Question: Could you please suggest a good way to obtain the output in the right starting from the input (left) by writing an SQL query?
We need to count the number of 'a' entries on col1 and then the number of 'b' on col2 (only for the records that have YES on Col0).
Thank you.
(Sql Server solution needed)

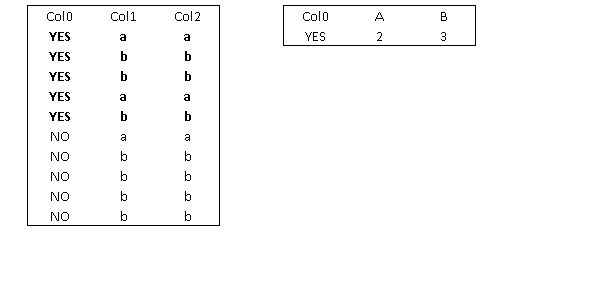
Answer: Pretty simple:
'''
SELECT col0, SUM(CASE WHEN col1 = 'a' THEN 1 ELSE 0 END) AS A, SUM(CASE WHEN col2 = 'b' THEN 1 ELSE 0 END) AS B
FROM t
WHERE col0 = 'YES'
GROUP BY col0
'''
<URL>